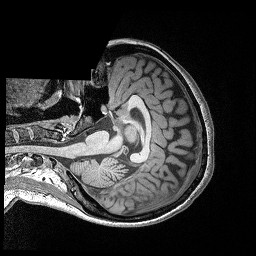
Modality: T1w
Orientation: axial
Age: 21
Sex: female
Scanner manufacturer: siemens
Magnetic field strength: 3 T
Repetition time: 2.4 s
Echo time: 0.03 s